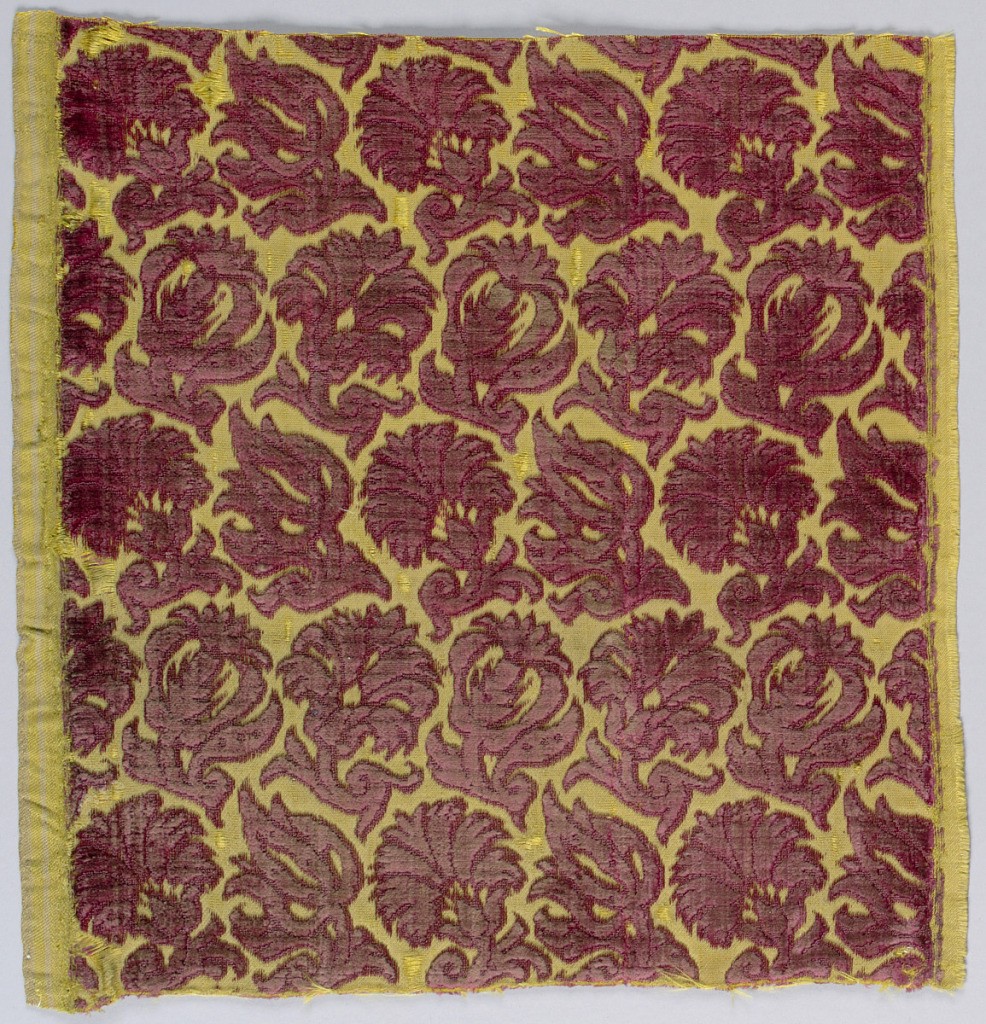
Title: Fragment
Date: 16th–17th century
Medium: silk Technique: cut and uncut supplementary warp pile (velvet) in a twill weave foundation
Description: Fragment of red cut and uncut velvet on a yellow ground in a small, tightly-spaced floral pattern.